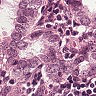
Metastatic tissue present: yes